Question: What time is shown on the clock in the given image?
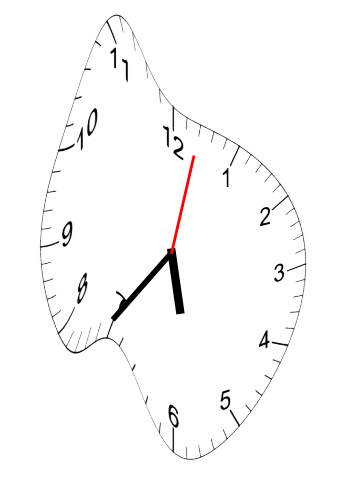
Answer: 05:36:02